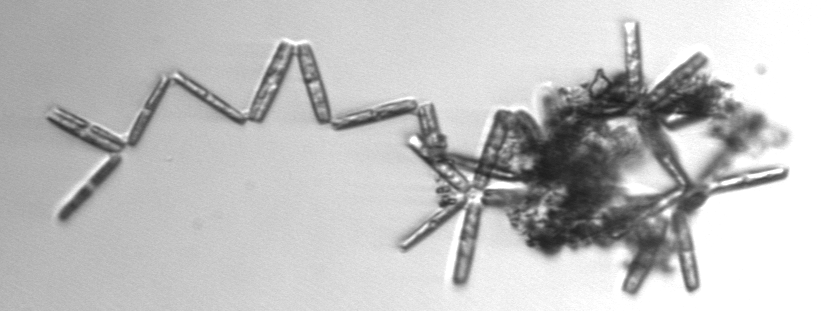
Label: Thalassionema